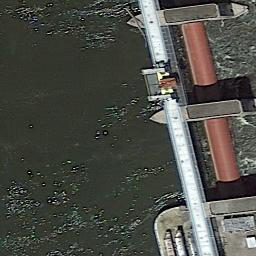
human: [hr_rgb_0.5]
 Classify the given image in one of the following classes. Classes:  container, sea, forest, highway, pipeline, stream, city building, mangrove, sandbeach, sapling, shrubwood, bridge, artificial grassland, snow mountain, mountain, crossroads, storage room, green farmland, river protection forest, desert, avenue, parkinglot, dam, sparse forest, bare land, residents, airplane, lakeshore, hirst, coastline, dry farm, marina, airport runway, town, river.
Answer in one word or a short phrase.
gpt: dam